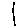
Label: line